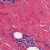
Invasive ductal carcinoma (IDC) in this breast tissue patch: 0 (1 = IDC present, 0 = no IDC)